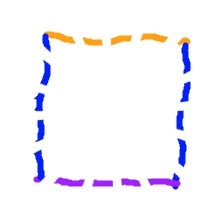
Shape: square